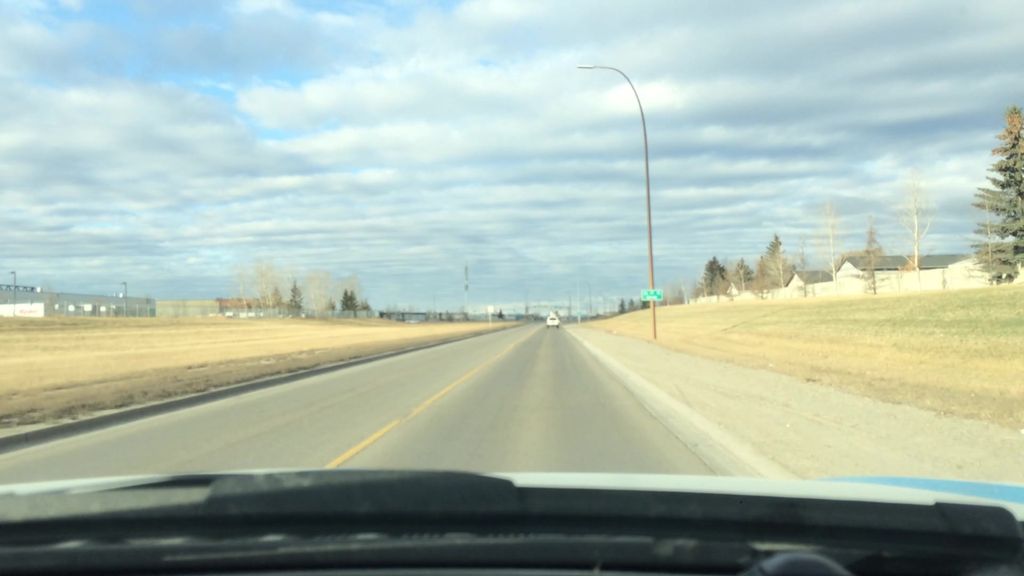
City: calgary